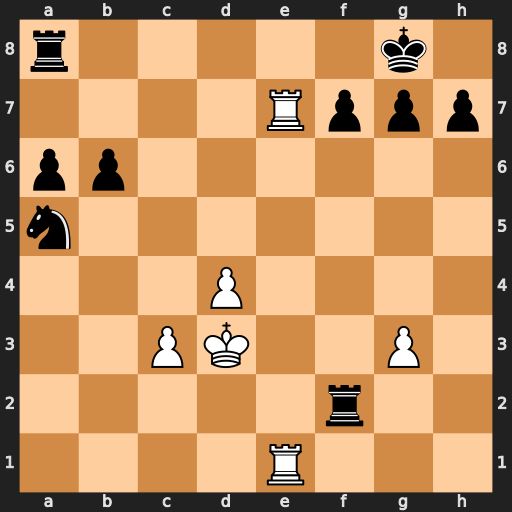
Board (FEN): r5k1/4Rppp/pp6/n7/3P4/2PK2P1/5r2/4R3
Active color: w
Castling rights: -
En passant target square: -
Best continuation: Re8+ Rxe8 Rxe8#